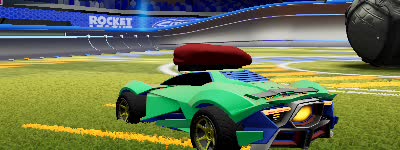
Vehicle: werewolf